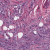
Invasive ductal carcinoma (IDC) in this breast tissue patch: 1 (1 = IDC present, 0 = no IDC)